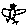
Label: bird